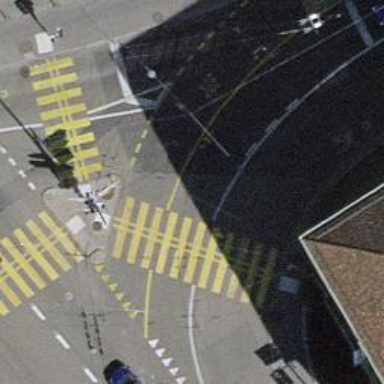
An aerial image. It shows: Crossing with traffic signals and zebra markings. There is island in the crossing.